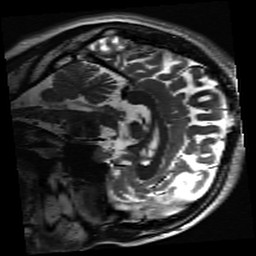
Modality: inplaneT2
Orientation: sagittal